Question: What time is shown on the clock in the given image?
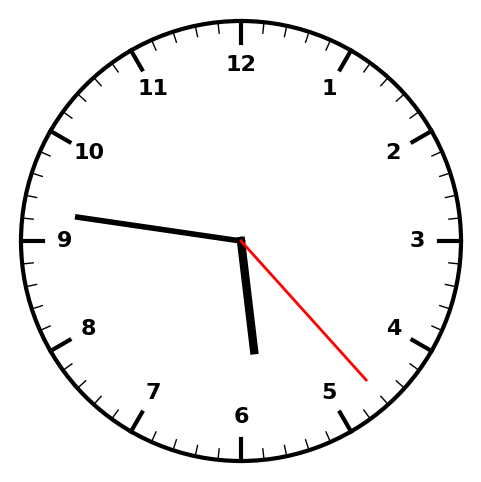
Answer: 05:46:23